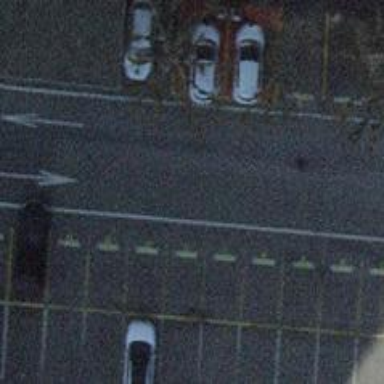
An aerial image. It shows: Car-sharing service available at this location.